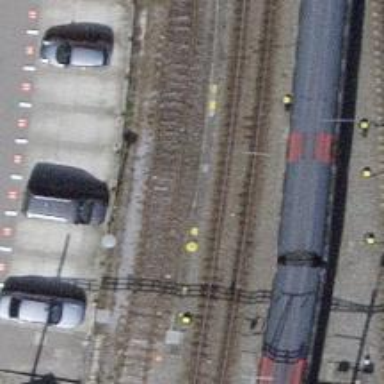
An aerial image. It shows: Railway siding with one electrified track and contact line.